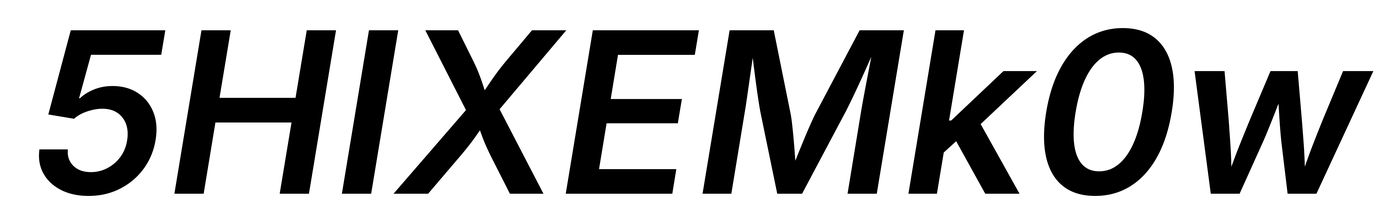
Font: Inter-Italic_SemiBold_Italic